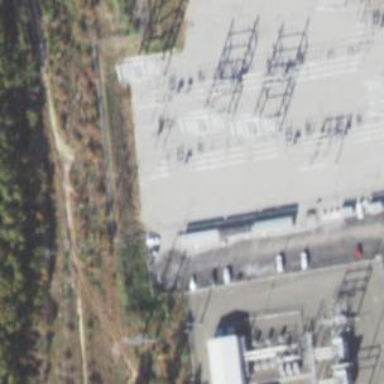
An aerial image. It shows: Switch for power supply.